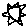
Label: sun